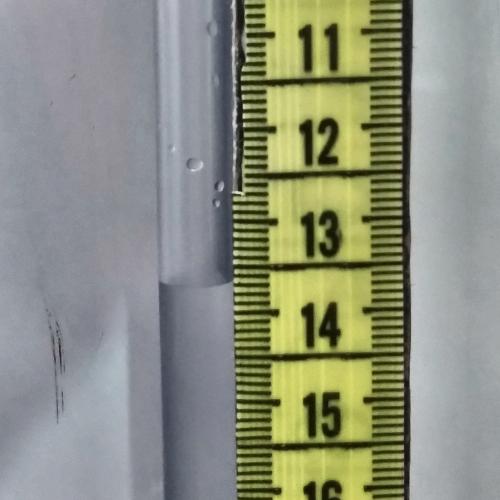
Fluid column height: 13.7 cm